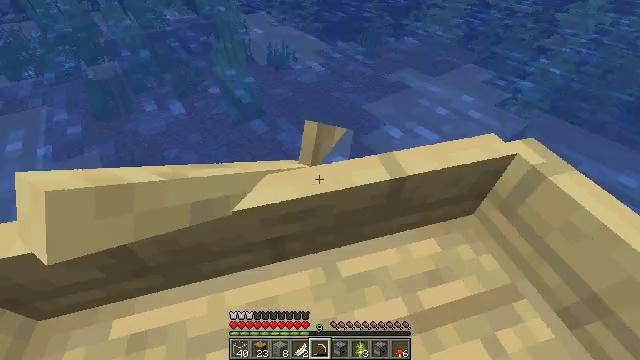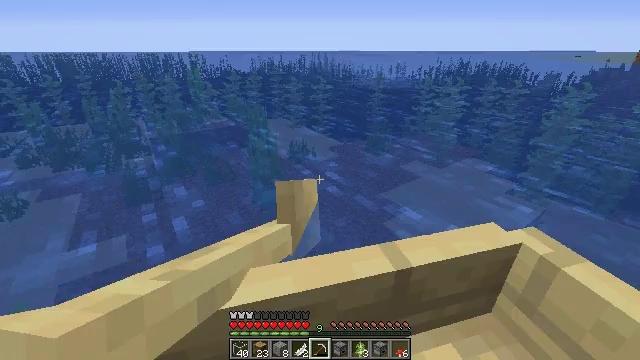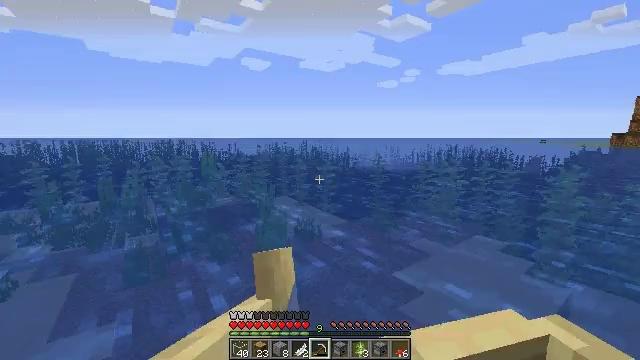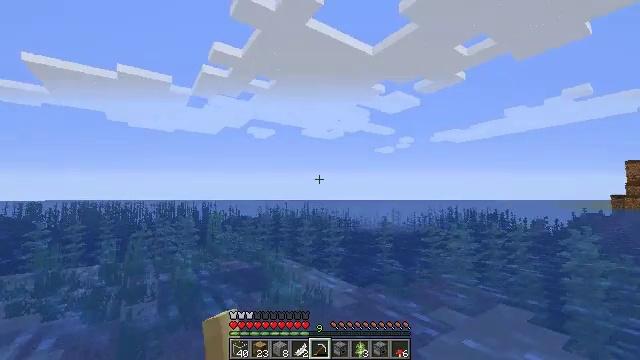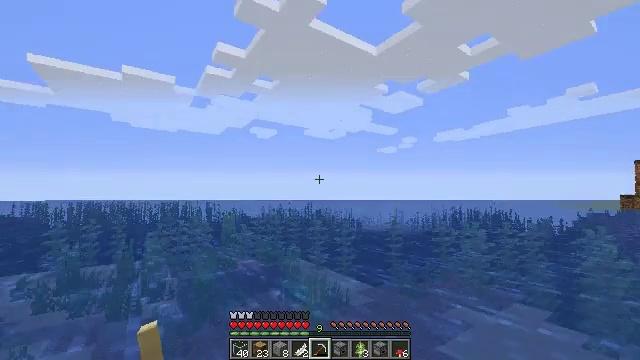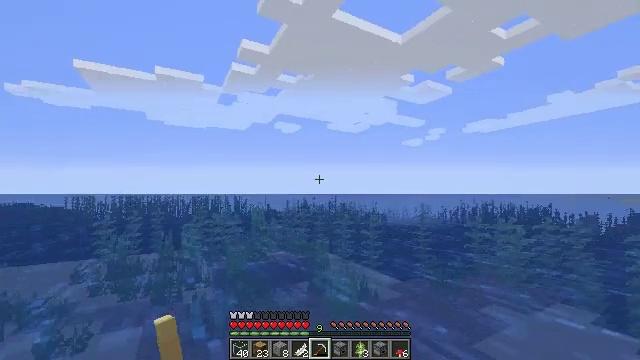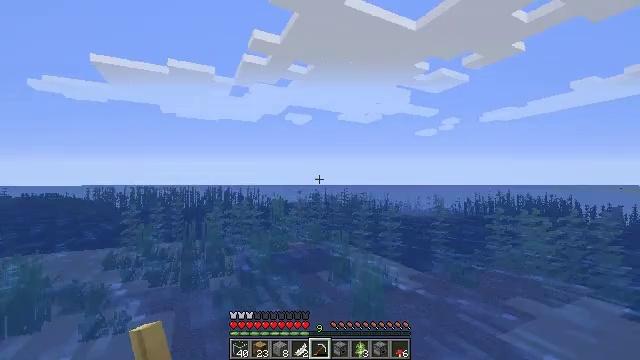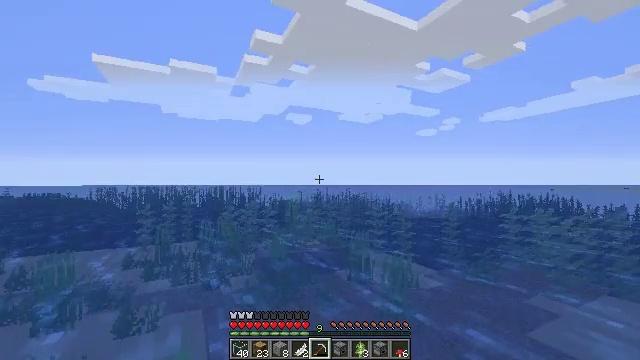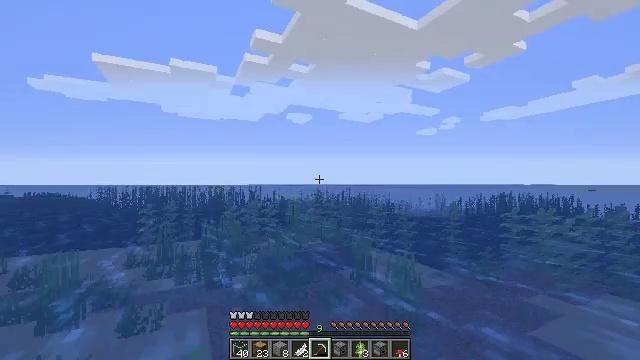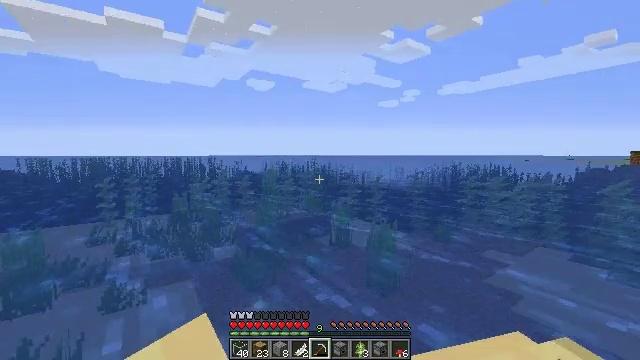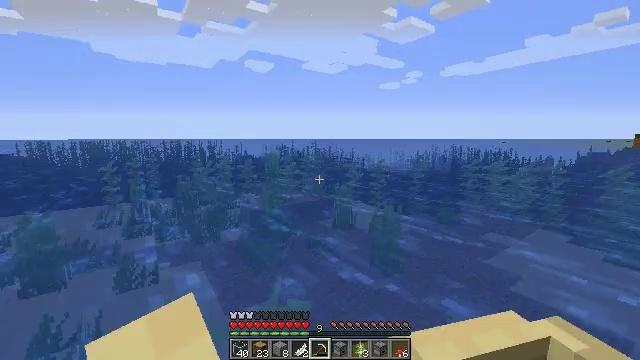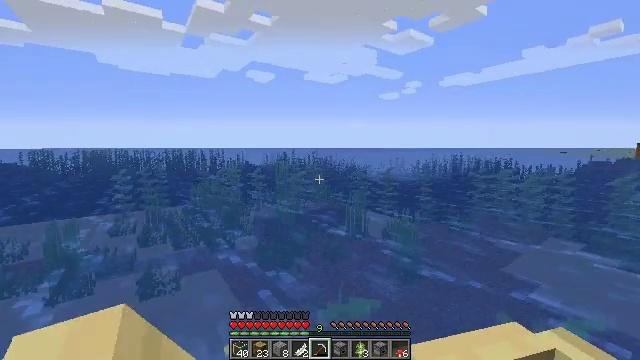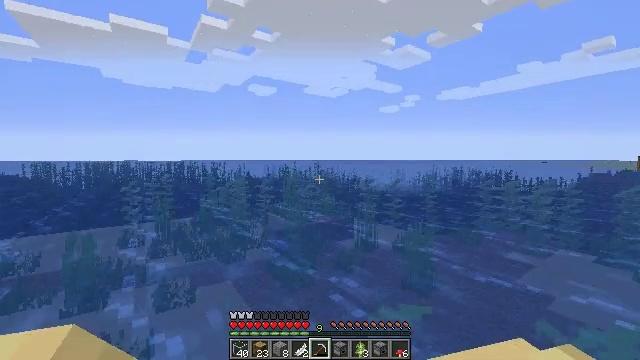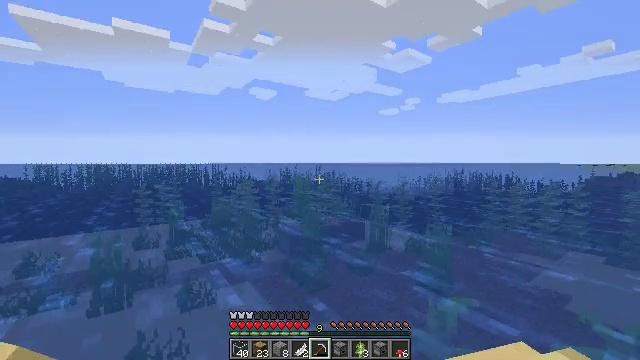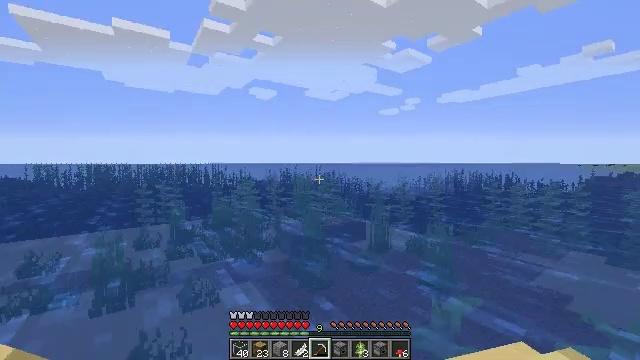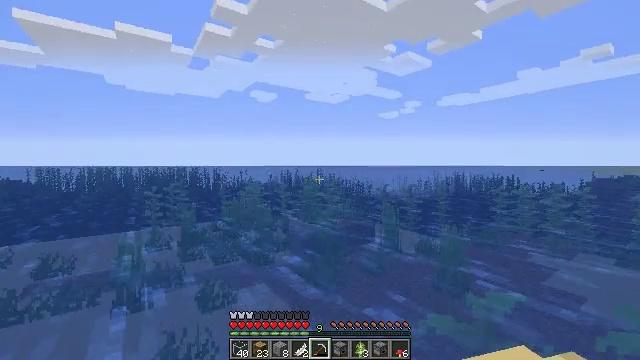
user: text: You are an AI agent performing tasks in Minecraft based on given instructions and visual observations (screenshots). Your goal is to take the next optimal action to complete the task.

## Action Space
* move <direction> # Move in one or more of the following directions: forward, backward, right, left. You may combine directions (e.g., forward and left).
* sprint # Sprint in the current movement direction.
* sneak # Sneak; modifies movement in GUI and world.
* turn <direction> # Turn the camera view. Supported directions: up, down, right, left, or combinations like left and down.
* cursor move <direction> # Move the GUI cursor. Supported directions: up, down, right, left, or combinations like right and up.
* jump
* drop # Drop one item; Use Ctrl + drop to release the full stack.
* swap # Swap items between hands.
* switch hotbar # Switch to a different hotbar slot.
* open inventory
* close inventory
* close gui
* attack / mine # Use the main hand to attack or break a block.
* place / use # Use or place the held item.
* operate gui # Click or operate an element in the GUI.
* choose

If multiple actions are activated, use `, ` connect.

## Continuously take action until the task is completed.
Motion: motion action
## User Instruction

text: Gather granite stairs from a structure.
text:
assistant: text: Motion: move forward, turn right and up
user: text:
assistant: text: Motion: move forward, turn right and up
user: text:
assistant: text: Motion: move forward, turn right and up
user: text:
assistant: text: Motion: move forward
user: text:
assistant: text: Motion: move forward, turn left and down
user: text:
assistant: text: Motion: move forward, turn left and down
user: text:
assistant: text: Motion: move forward
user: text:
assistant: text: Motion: move forward
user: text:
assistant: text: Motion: move forward, turn right and down
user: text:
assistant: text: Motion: move forward, turn right and down
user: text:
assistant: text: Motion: move forward, turn right and up
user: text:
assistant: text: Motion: move forward, turn right and up
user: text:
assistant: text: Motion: move forward
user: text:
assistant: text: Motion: move forward
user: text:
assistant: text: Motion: move forward, turn right
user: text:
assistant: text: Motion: move forward, turn right
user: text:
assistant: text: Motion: move forward, turn right and down
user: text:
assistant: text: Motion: move forward, turn left and down
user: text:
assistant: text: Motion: move forward, turn left and down
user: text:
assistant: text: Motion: move forward, turn left and down
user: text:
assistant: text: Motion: move forward, turn left and down
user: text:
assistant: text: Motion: move forward, turn left and down
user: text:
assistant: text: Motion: no_op
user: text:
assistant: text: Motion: turn up
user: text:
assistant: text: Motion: turn right and up
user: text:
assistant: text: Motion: turn right and up
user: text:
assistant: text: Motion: turn up
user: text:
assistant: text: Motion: turn up
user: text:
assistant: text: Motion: no_op
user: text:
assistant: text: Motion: no_op